Question: I have a tableView here, and its cell is a little bit different since I add a textField to the cell in order to input something, the UI looks like this:

while intantiating the cell, I use code like this:
'''
[cell.contentView addSubview: myTextField];
'''
Then, comes the problem:
in the willSelectRow method, I just write this:
'''
- (NSIndexPath *)tableView:(UITableView *)tableView
willSelectRowAtIndexPath:(NSIndexPath *)indexPath {
return nil;
}
'''
But, in the built app, this row can still be highlighted because of a touch, it just soon recover when finger leaves the screen,
I mean, this cell will still turn to blue for a short moment, or in the debugger, it will become blue just before the willSelectRow method returns a nil.
can anyone help me find the problem?
Thanks a lot!
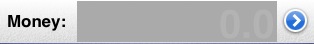
Answer: Guess you should also set the selection style to None in the GetCell override?